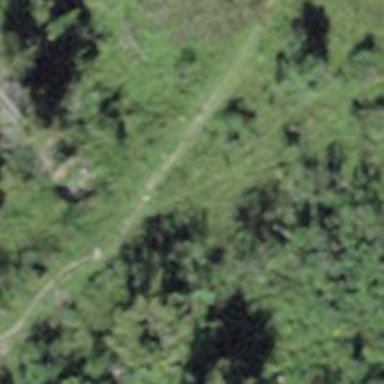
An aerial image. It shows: Path on the ground.